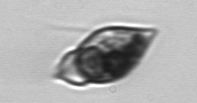
Label: Amphidinium